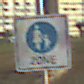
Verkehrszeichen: BeginnFussgaengerzone
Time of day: MorningAfternoon
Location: Outdoor (Suburban)
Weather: PartlyCloudy
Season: NotSpecified
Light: Natural